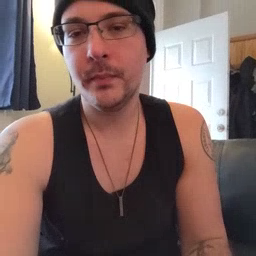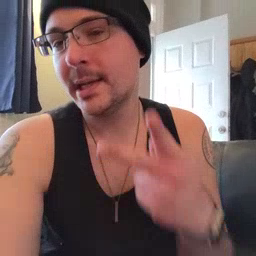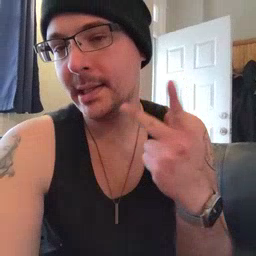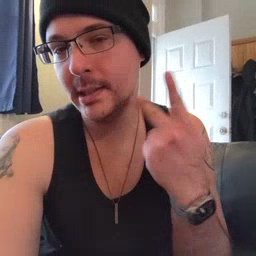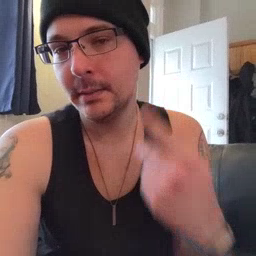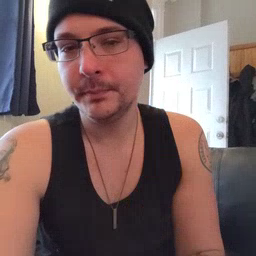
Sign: kitty